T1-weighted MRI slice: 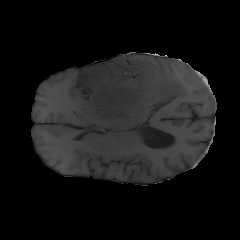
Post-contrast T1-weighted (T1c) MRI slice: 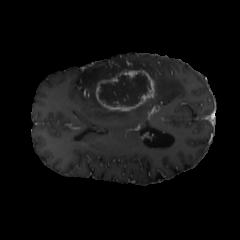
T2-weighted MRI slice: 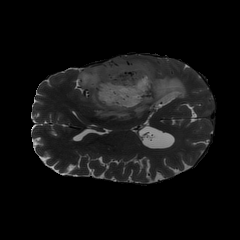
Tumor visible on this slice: yes